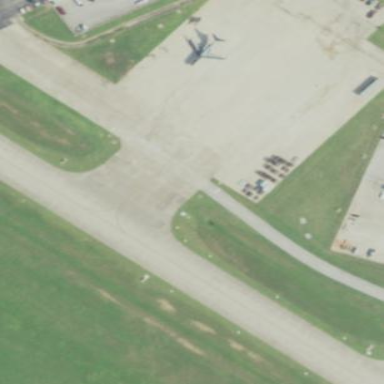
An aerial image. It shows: Apron at the airport.